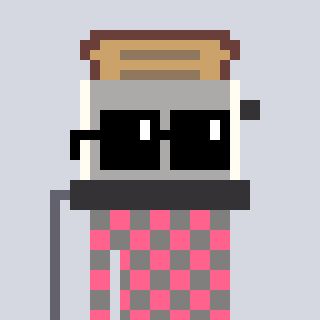
a pixel art character with square black sunglasses, a toaster-shaped head and a bluegrey-colored body on a cool background